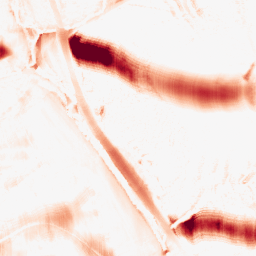
Category: morphological
Decomposition family: morphological_ellipse
Decomposition parameters: operation: opening
width: 50
height: 20
Upsampling method: bicubic_16x
Upsampling parameters: scale: 16
Upsampling scale: 16